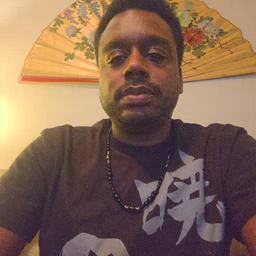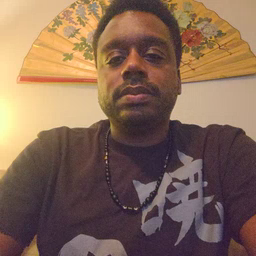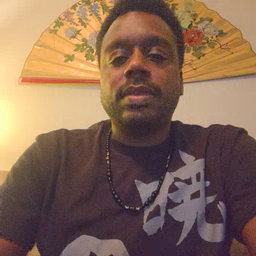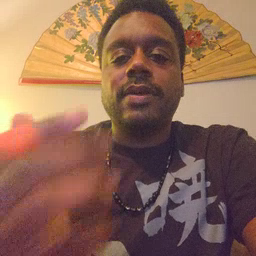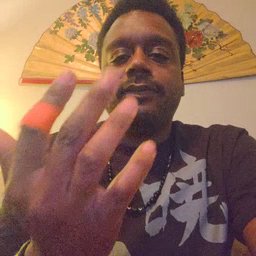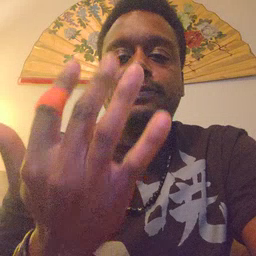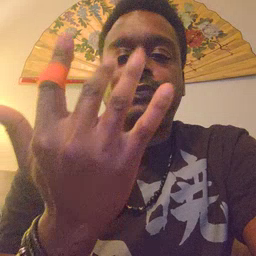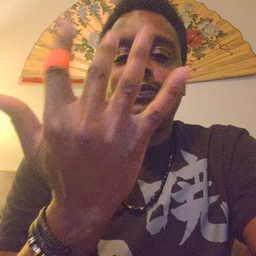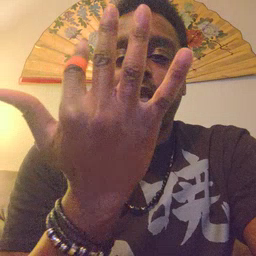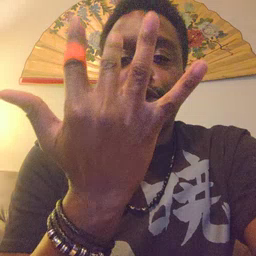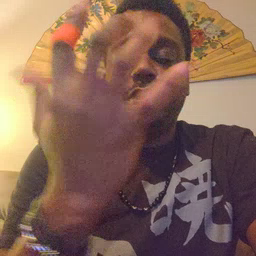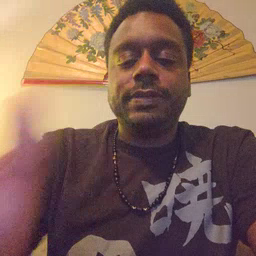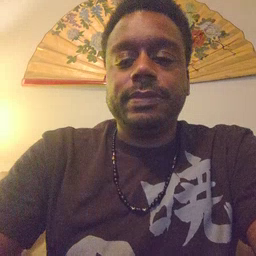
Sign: finger